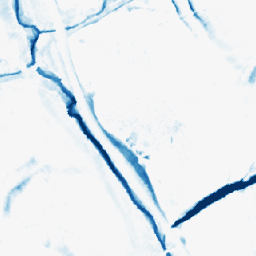
Category: morphological
Decomposition family: morphological_diamond
Decomposition parameters: operation: closing
radius: 10
Upsampling method: nearest
Upsampling parameters: scale: 4
Upsampling scale: 4